Field crop: tomato
Growth stage: 1
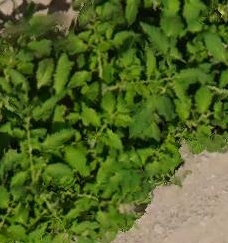
Species: tomato